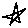
Label: star